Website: bh-photo
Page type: customer-info-address
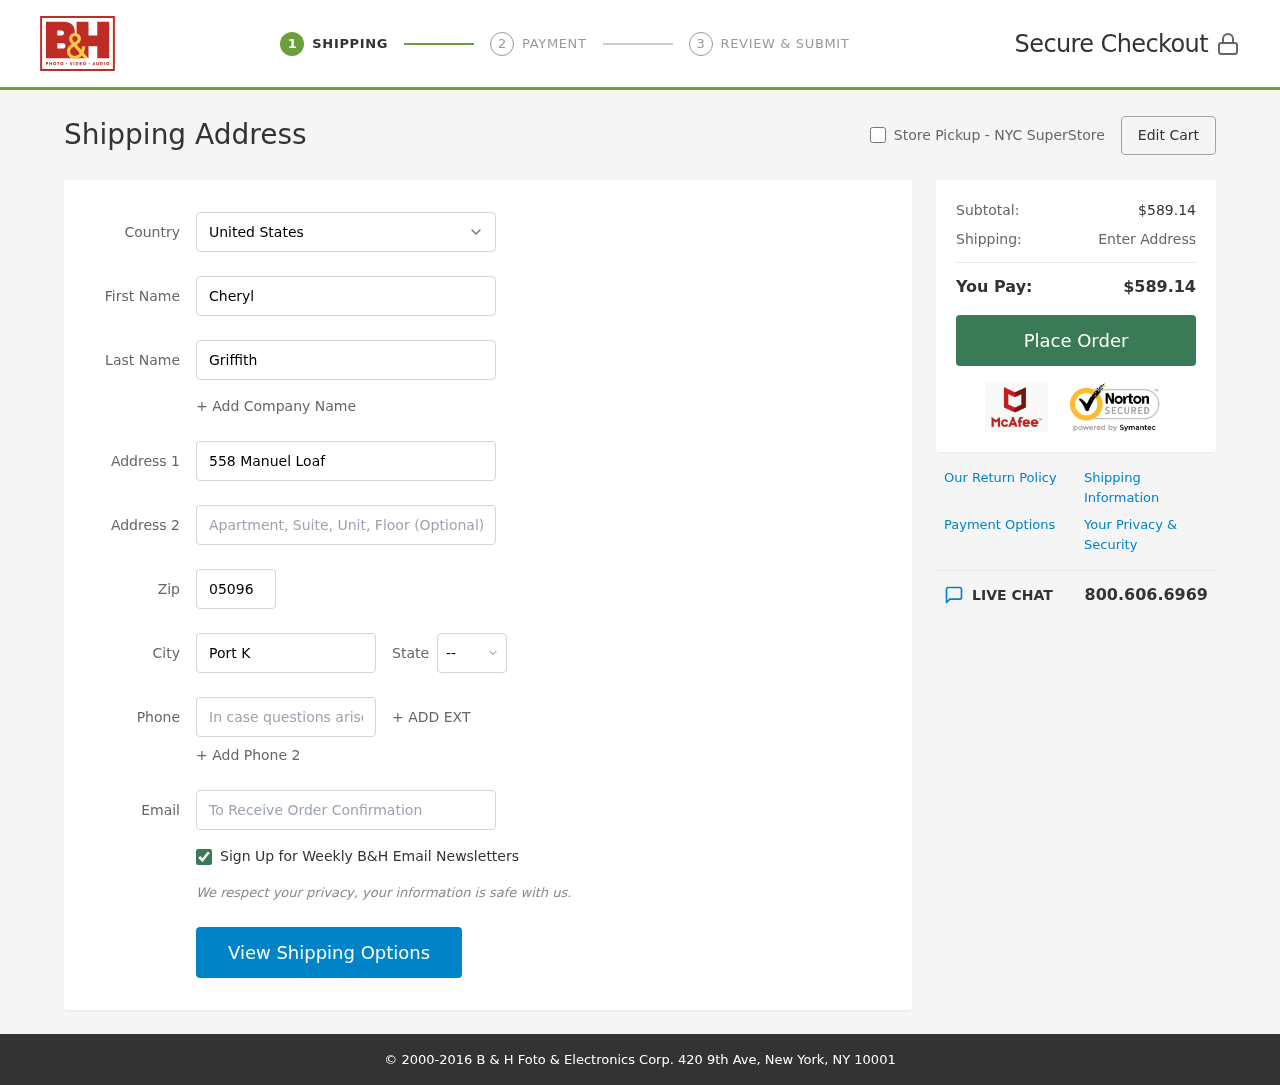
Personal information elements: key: PII_CITY
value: Port Kevin
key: PII_COUNTRY
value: United States
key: PII_EMAIL
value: cheryl.griffith@gmail.com
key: PII_FIRSTNAME
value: Cheryl
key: PII_LASTNAME
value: Griffith
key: PII_PHONE
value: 8725529913
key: PII_POSTCODE
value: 05096
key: PII_STATE_ABBR
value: AK
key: PII_STREET
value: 558 Manuel Loaf
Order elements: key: ORDER_SUBTOTAL
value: $589.14
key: ORDER_TOTAL
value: $589.14